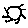
Label: sun